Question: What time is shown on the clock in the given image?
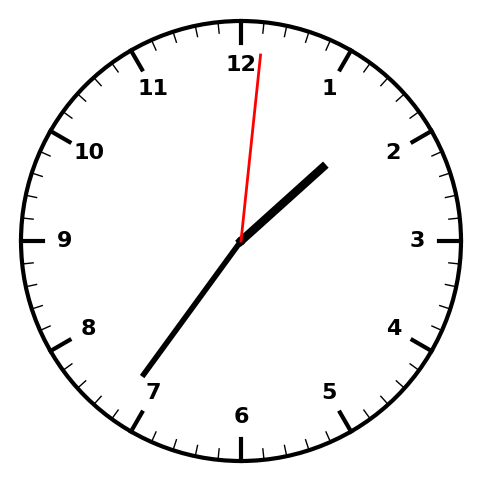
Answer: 01:36:01